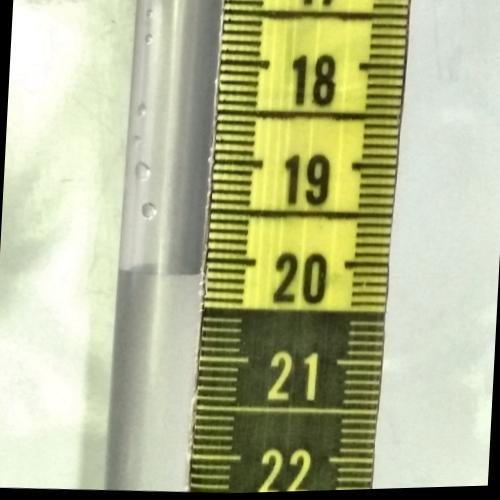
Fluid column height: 20.1 cm